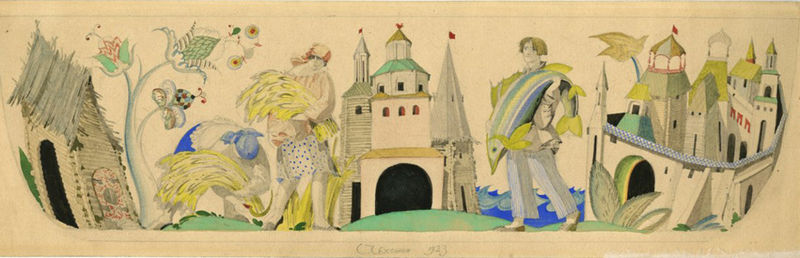
Titel: Design for a Bowl, Design for a Bowl
Künstler: Sergei Chekhonin
Standort: Amherst (Massachusetts, USA)
Institution: Mead Art Museum, Amherst College
Schlagwörter: blue, church, men, people, red, window, women, black, green, meeting, old, woman, yellow, flowers, print, flower, food, man, tree, house, nature, peasant, sea, water, houses, tower, prince, river, porch, drawing, paper, castle, sketch, door, town, city, flags, watercolour, cabin, farm, fish, aquarell, colour, carrying, middle age, wheat, schloss, windy, harvest, burg, field work, grain, sity, fantas, foord